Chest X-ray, AP view. Patient: 61 years old, sex F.
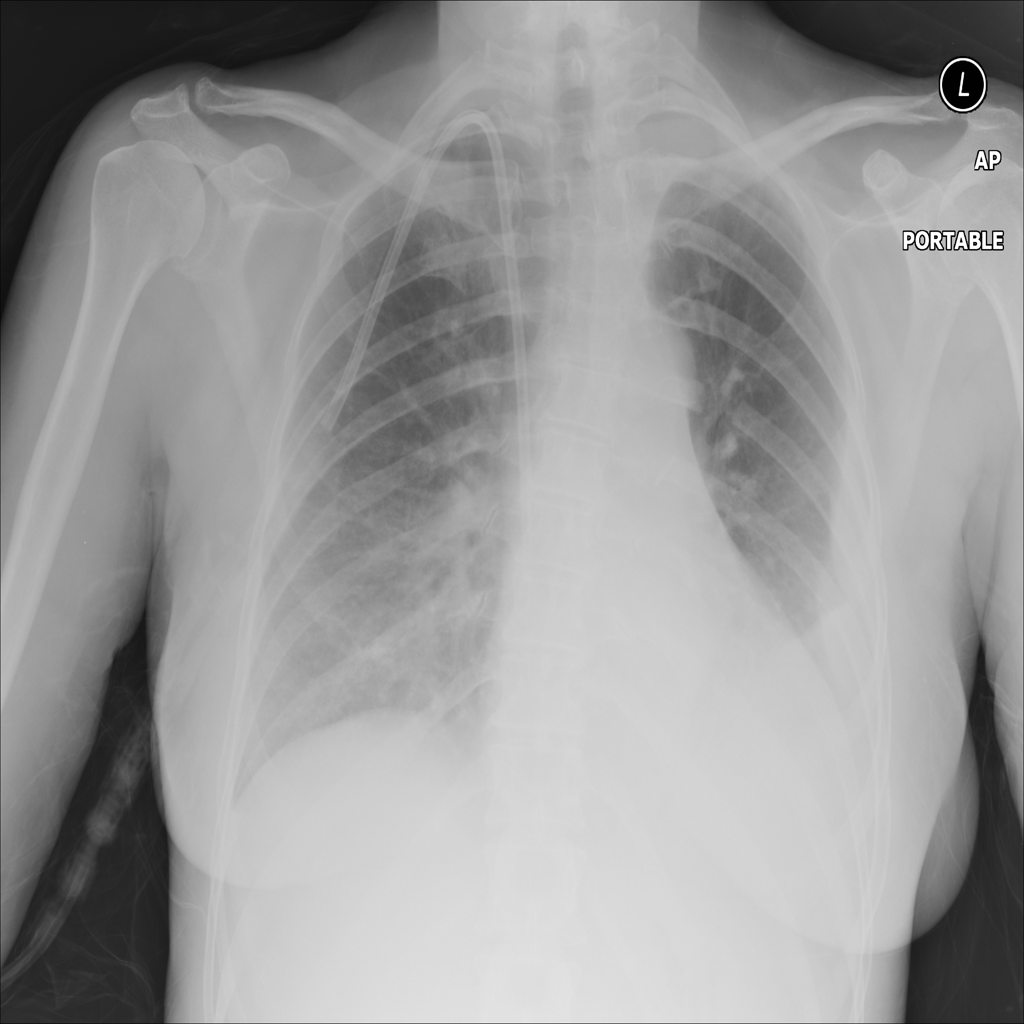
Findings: Effusion, Infiltration